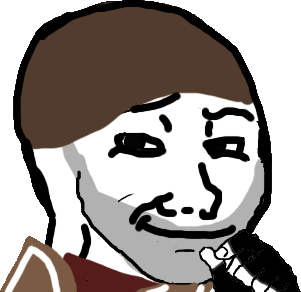
Label: 5_Smugjak